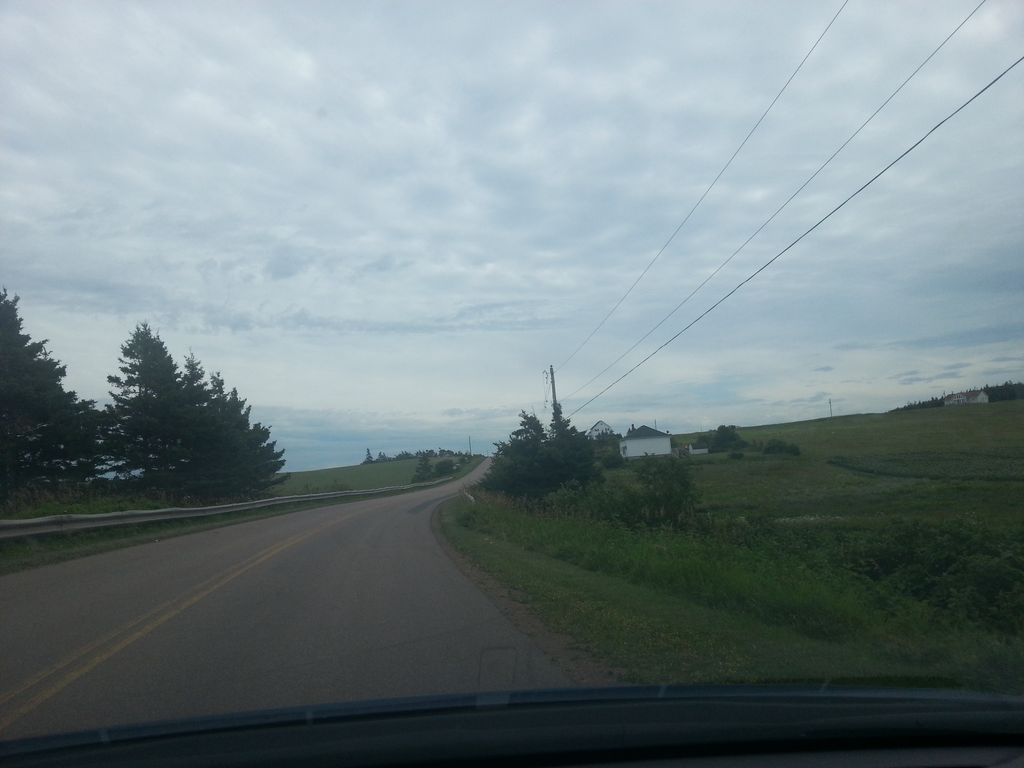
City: charlottetown